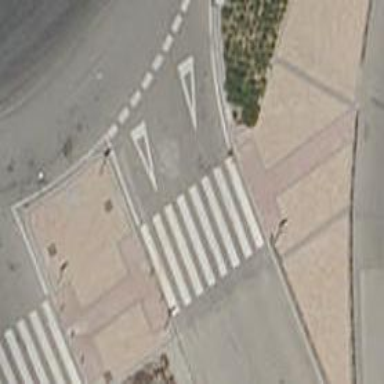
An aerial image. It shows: Marked footway crossing with island in the middle.